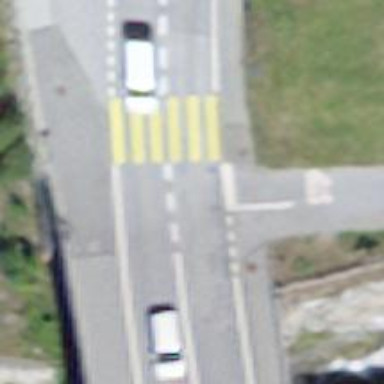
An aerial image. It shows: Uncontrolled zebra crossing on the road.